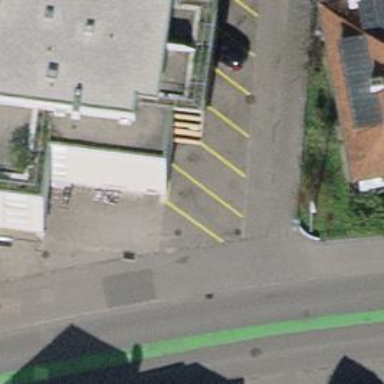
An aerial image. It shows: Furniture shop.